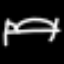
Label: bed